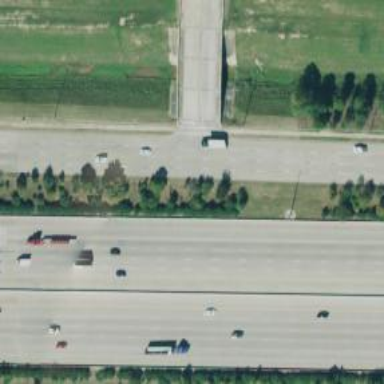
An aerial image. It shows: Secondary road with frontage road.